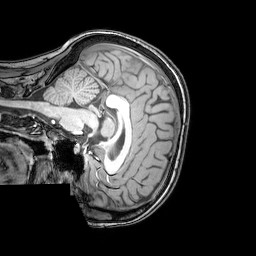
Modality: T1w
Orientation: sagittal
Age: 26
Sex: female
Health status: healthy
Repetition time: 0.081 s
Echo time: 0.037 s